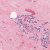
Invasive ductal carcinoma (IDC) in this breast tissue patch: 0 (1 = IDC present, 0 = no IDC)